Aerial crown-view tile of a tropical tree (Barro Colorado Island, Panama), acquired 20250217:
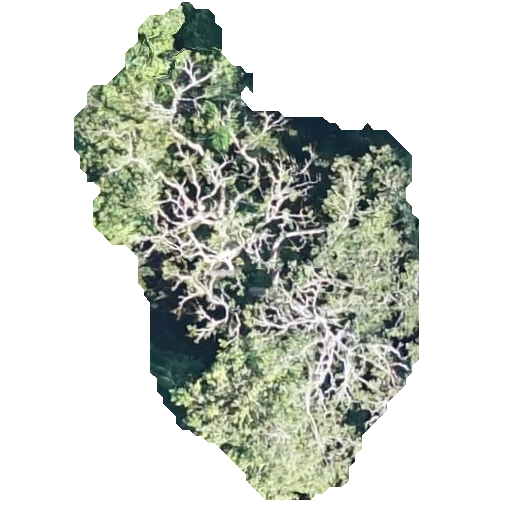
Species: Jacaranda copaia
GBIF accepted scientific name: Jacaranda copaia
Crown area: 157.713 m²